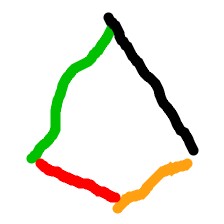
Shape: kite